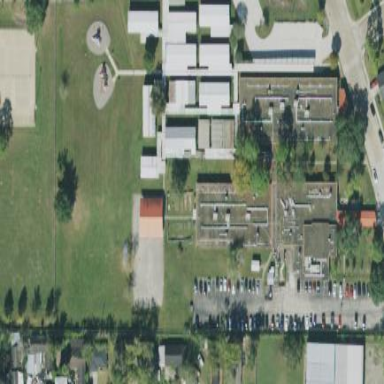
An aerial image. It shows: School building.